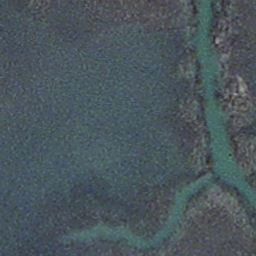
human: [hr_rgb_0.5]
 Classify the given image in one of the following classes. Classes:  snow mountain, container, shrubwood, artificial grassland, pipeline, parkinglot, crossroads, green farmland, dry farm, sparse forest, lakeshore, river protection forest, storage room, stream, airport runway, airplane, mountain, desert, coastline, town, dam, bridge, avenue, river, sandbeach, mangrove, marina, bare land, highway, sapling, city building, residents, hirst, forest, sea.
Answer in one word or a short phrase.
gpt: stream